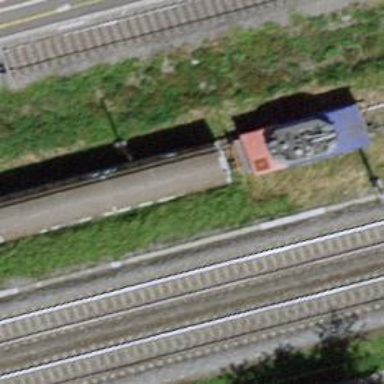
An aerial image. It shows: Railway switch.